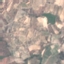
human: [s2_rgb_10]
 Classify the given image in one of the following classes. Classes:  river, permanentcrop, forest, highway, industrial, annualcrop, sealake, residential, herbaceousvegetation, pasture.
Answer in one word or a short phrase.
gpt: PermanentCrop